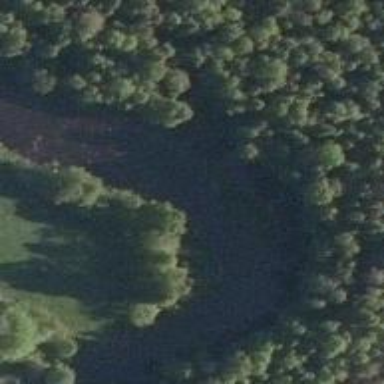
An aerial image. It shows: Beautiful river scene.